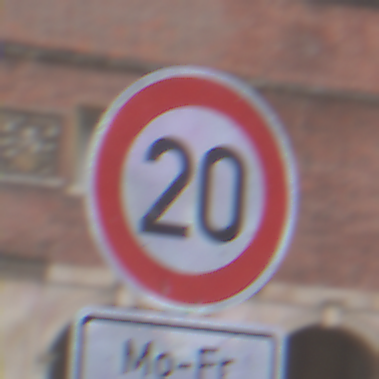
Verkehrszeichen: Geschwindigkeit20
Zusatzzeichen unten: ZeitangabenMitBeschraenkungAufWochentage2
Umgebung: Outdoor, Urban
Tageszeit: Midday
Wetter: Overcast
Licht: Natural
Jahreszeit: NotSpecified
Kontrast: LowContrast